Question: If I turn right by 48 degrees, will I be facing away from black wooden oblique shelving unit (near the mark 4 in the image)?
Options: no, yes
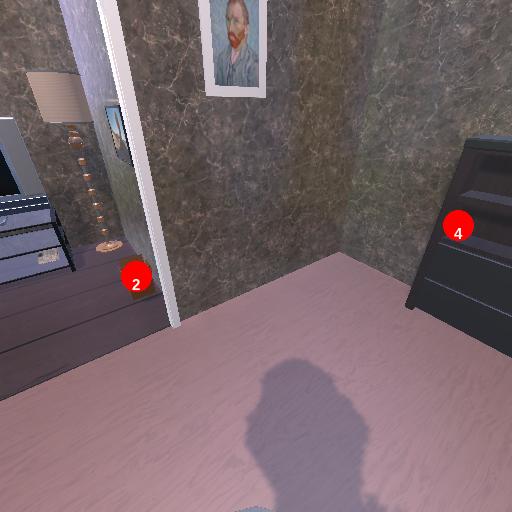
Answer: no